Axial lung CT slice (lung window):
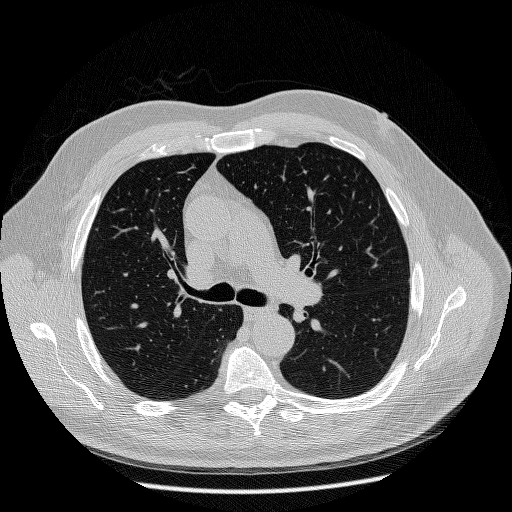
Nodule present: no